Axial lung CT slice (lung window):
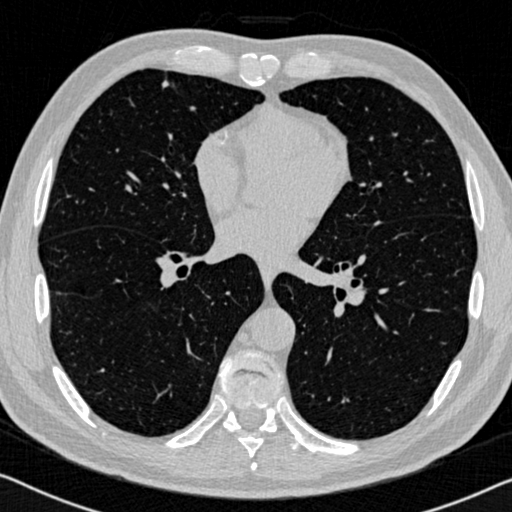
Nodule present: yes
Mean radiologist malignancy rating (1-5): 2.5